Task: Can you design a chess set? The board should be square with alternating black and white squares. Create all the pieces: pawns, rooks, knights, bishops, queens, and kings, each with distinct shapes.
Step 4946:
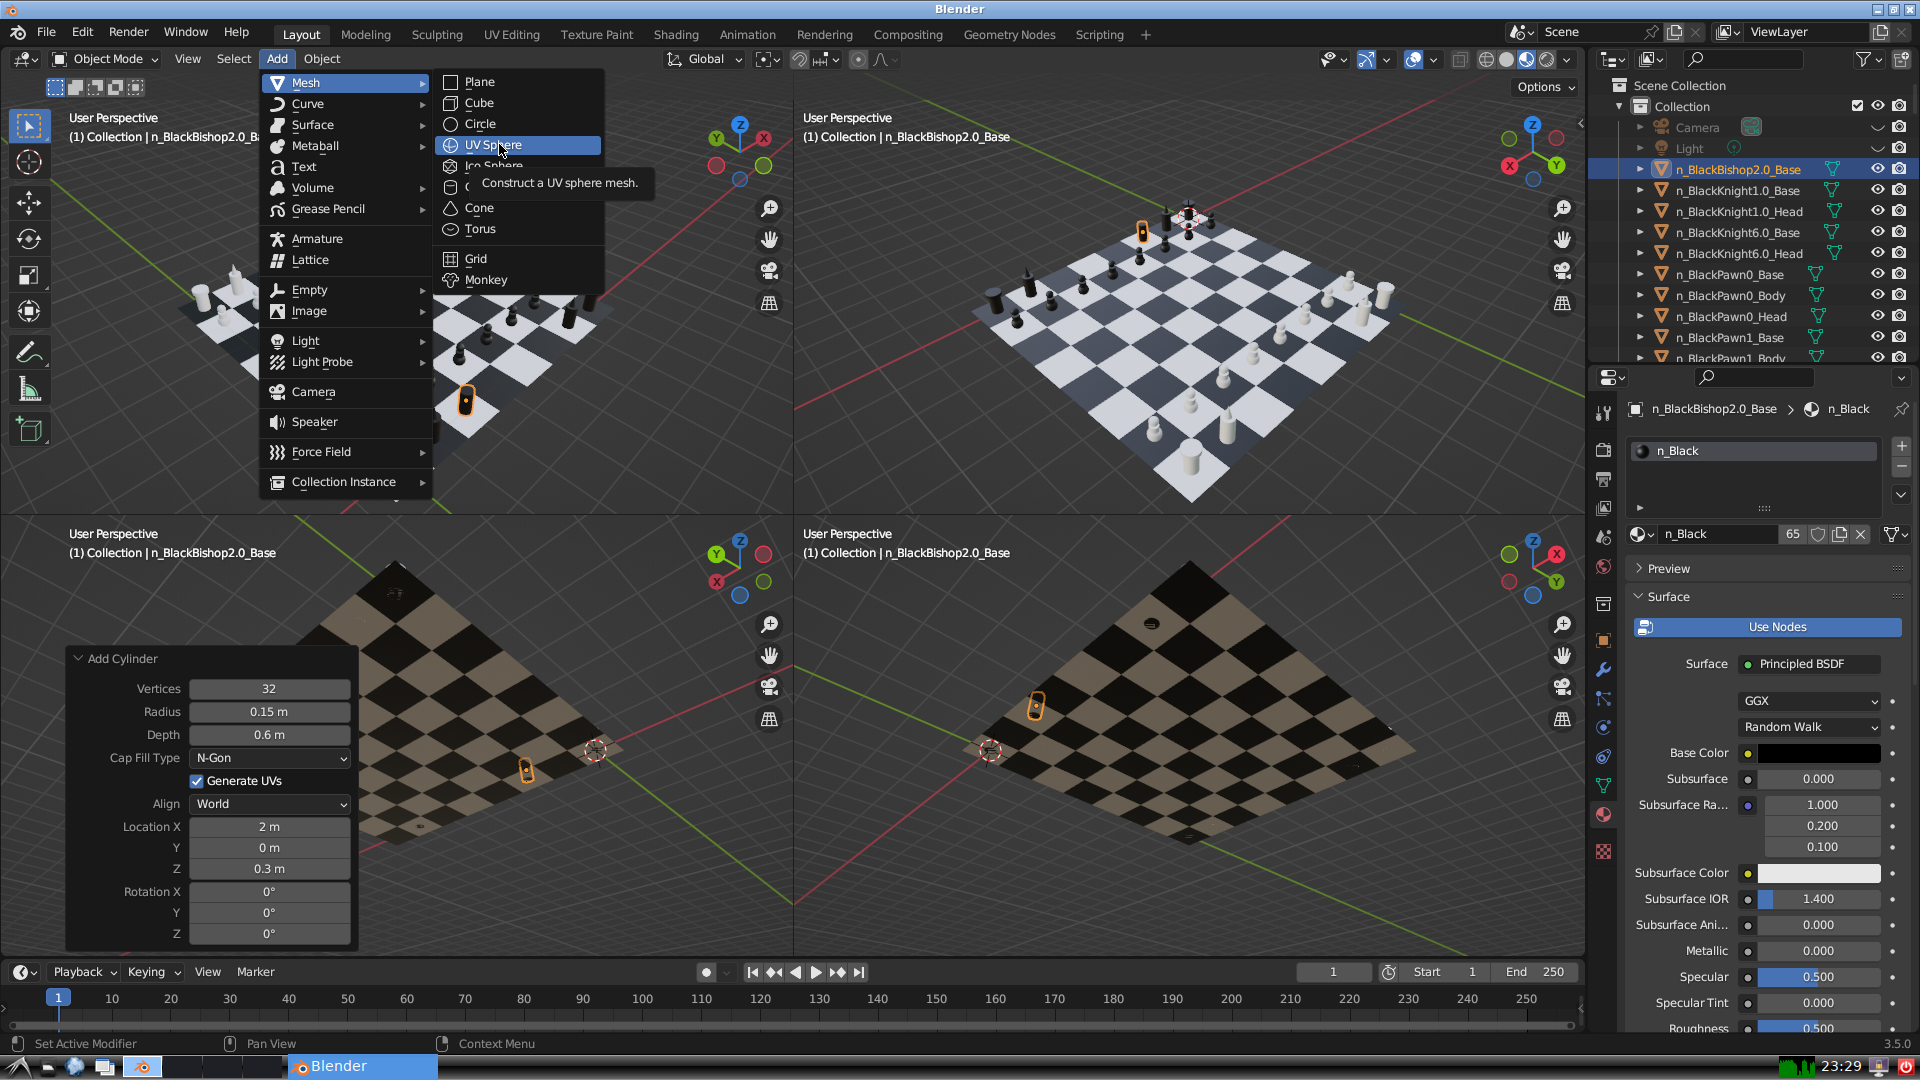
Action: click: no